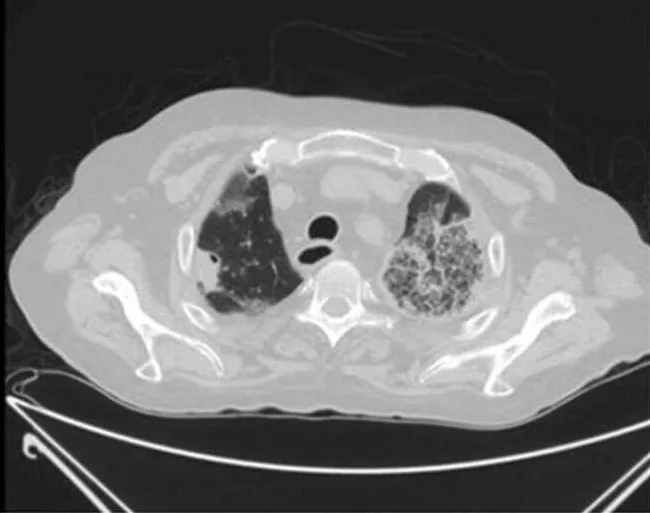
Chest CT scan showing bilateral ground glass opacities and consolidations in lower lobes of the lungs.
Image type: radiology (ct)